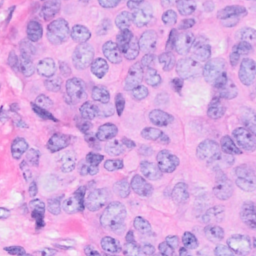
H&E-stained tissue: Breast